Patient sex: M
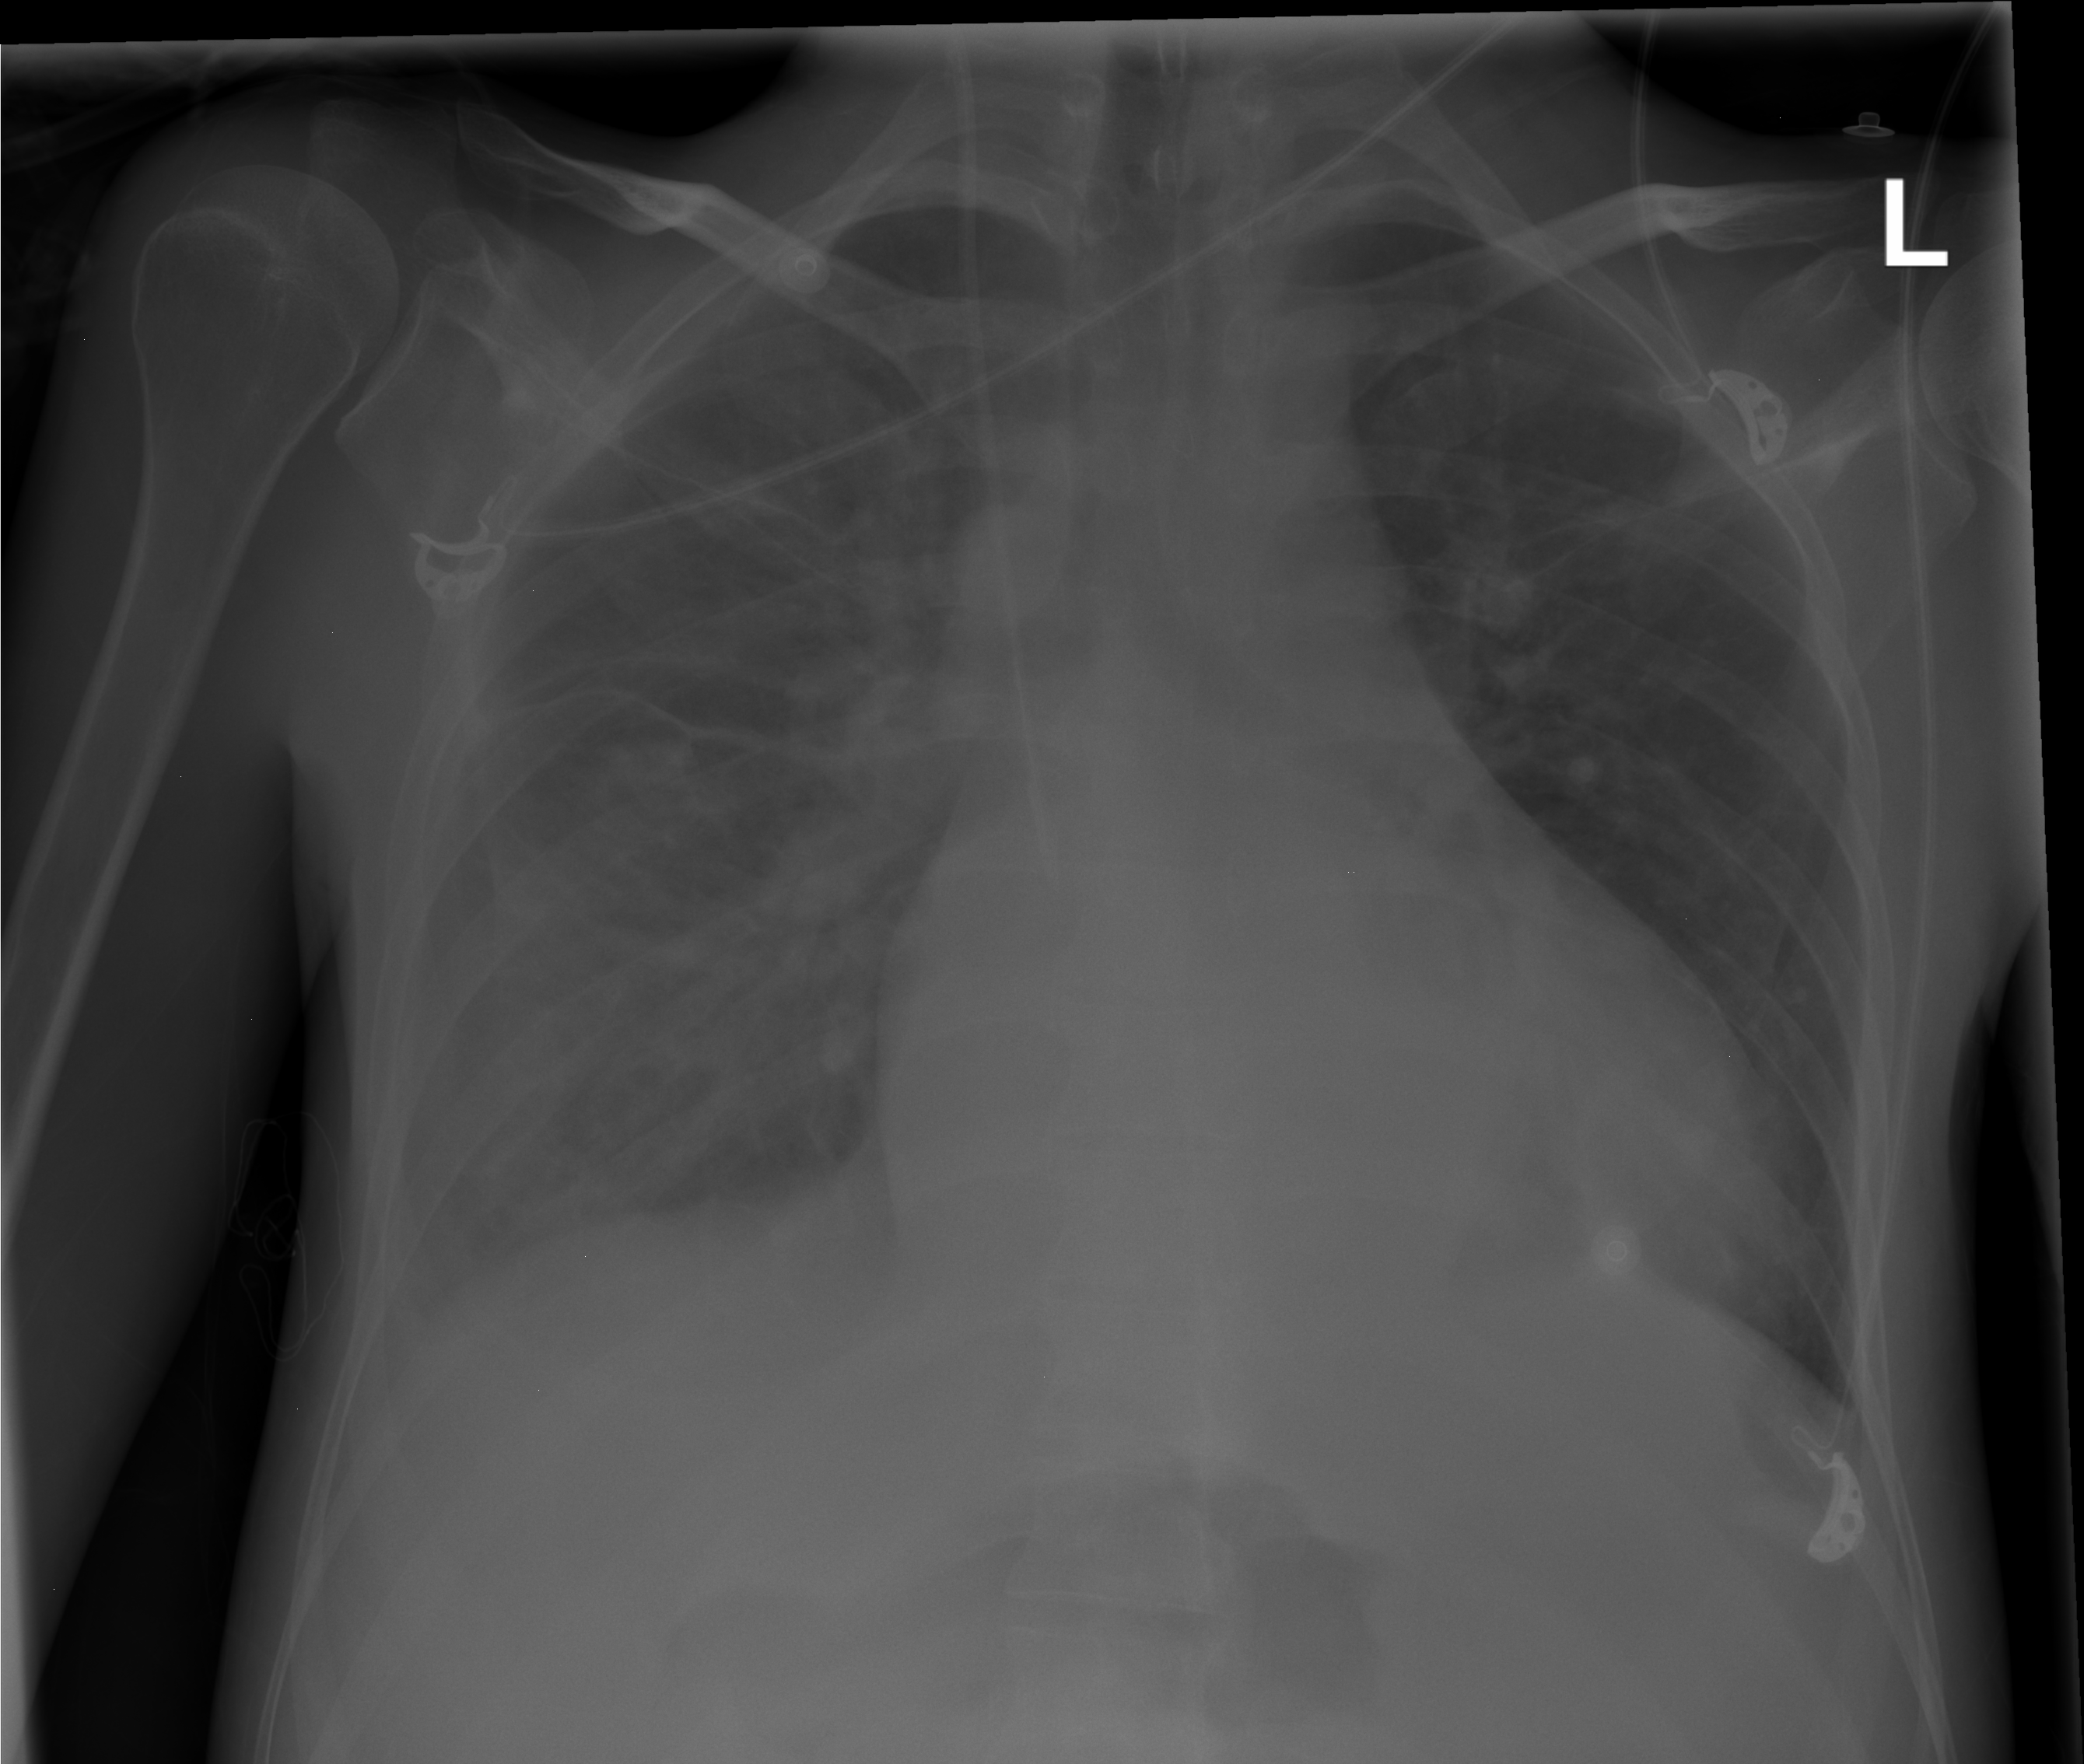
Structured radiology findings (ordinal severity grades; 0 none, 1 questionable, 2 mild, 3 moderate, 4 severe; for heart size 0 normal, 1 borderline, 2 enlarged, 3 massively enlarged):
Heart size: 0
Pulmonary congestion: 0
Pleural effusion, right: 2
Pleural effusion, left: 0
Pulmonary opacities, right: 3
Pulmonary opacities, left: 0
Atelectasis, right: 2
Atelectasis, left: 0